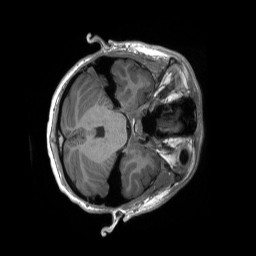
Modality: T1w
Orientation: axial
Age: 16
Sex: male
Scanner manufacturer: siemens
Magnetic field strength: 3 T
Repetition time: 2.3 s
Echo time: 0.00232 s